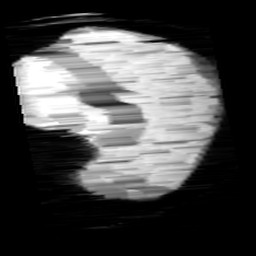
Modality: minIP
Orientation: sagittal
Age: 13
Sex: male
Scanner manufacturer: siemens
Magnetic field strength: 3 T
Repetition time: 0.027 s
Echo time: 0.02 s